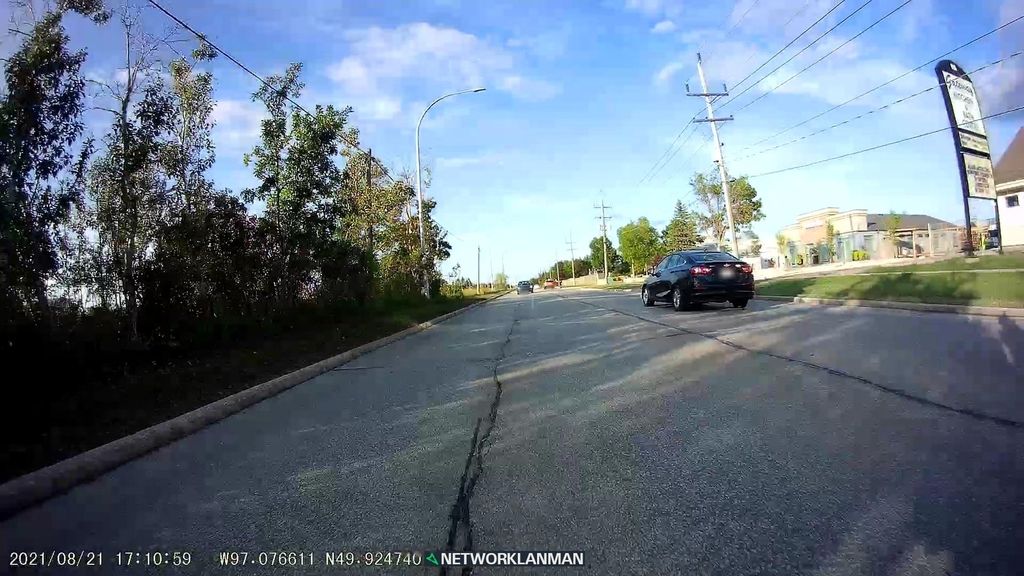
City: winnipeg